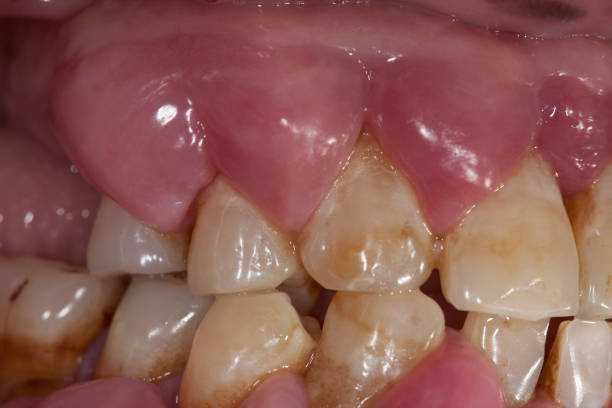
Condition: Calculus